Field crop: maize
Growth stage: 2
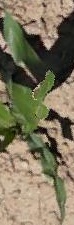
Species: maize